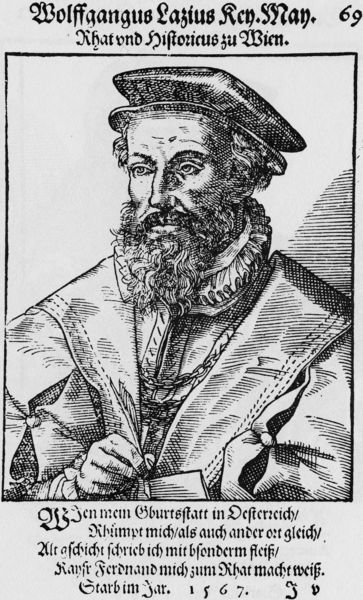
Titel: Bildnis des Wolfgang Lazius
Künstler: Tobias Stimmer
Institution: (Seriendruck)
Schlagwörter: feder, hand, mann, schatten, umhang, weiß, finger, grau, hut, licht, mund, nase, schwarz, stirn, blick, haube, hochformat, bart, jacke, kappe, mütze, augen, falten, gesicht, kragen, tod, vollbart, bildnis, portrait, porträt, geistlicher, haare, halbfigur, kutte, mantel, knopf, locken, puffärmel, renaissance, deutschland, kopfbedeckung, holzschnitt, schrift, papier, kette, grafik, graphik, schattierung, ernst, inschrift, deutsch, faltenwurf, rüsche, rüschen, buch, druck, druckgraphik, druckgrafik, schraffur, radierung, schrafur, stich, seite, schwarzweiß, text, orden, stift, österreich, buchdruck, barett, halbprofil, verstorben, brief, schreiben, wams, patrizier, gelehrter, wien, gedenken, kupferstich, erinnerung, fraktur, frontispiz, reformation, baart, rat, seriendruck, würdenträger, kleriker, schaube, gutenberg, wolfgang, rüschenkragen, halzkrause, mützr, wolfgang lazius, mnd, historiker, todesanzeige, 1567, zu, wolfgangus, wolffgangus, hiolzschnitt, lazius, historicus, wolffgang, füschen, schraffur+, historikus, danhd, wofgang, 1667